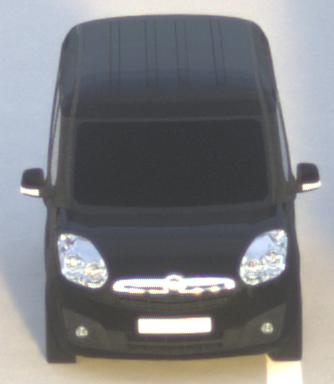
Make: Opel
Model: Combo Combi L1H1 1.4
Detailed model: Combo (D) Combi
Model produced from: 2012/01
Model produced until: 2013/11
Doors: 5
Color: black
Road condition: dry road
Daytime: sunrise or sunset
Contrast: low contrast